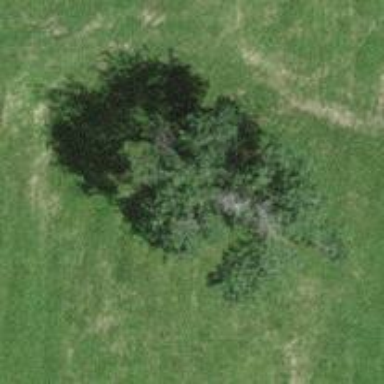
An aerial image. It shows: Beautiful tree in nature.